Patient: sex F, age 35
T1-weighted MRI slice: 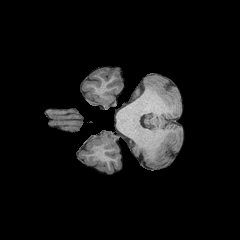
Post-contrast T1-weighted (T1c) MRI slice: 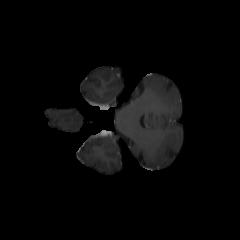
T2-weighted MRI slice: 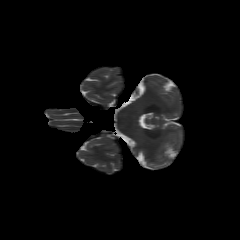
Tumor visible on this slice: no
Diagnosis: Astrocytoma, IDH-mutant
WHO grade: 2